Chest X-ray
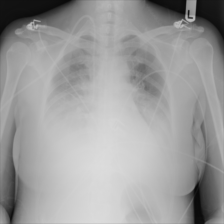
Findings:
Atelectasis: negative
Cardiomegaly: negative
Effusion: positive
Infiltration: negative
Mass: negative
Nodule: negative
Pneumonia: negative
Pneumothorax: negative
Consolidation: negative
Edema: negative
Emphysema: negative
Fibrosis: negative
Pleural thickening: negative
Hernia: negative